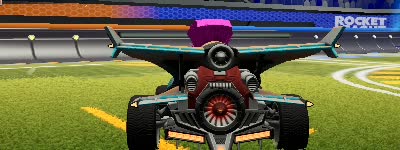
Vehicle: aftershock